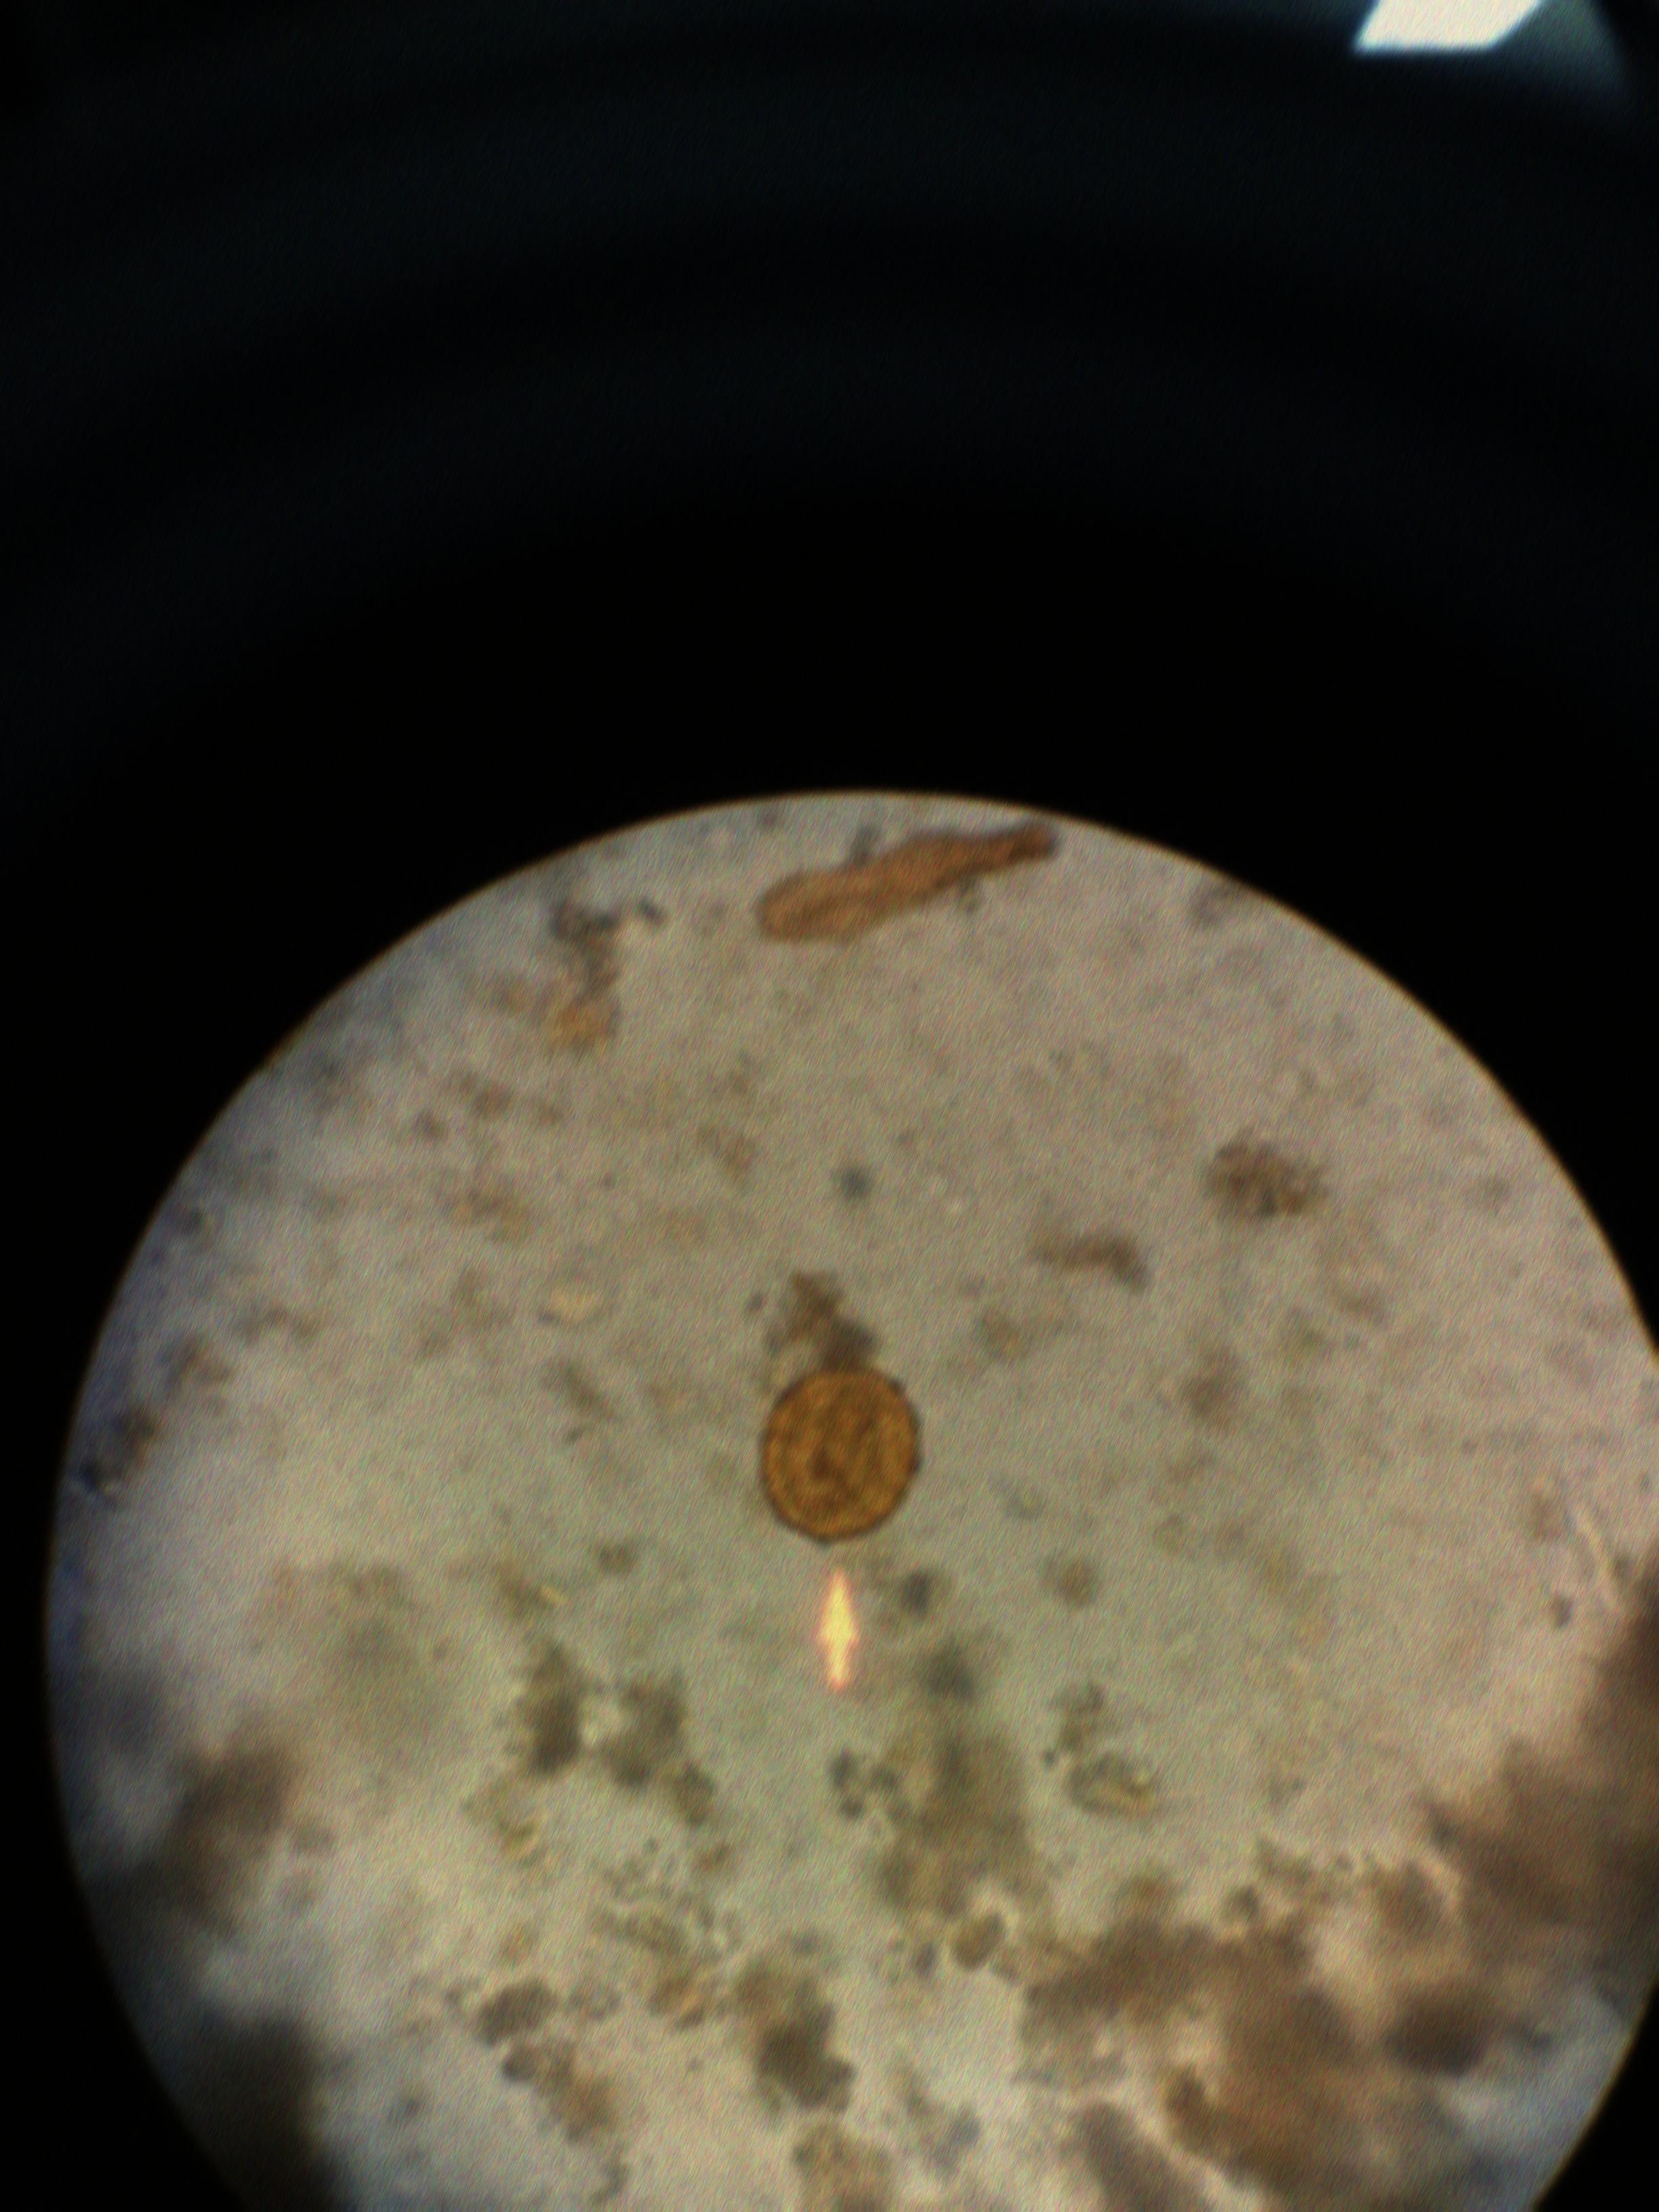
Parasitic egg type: Ascaris lumbricoides